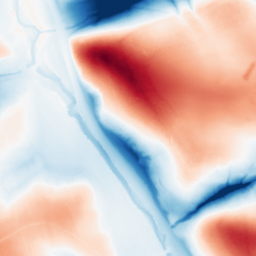
Category: classical
Decomposition family: gaussian_anisotropic
Decomposition parameters: sigma_x: 5
sigma_y: 50
Upsampling method: cubic_catmull_rom
Upsampling parameters: scale: 2
Upsampling scale: 2